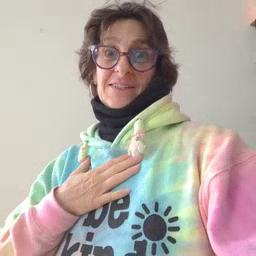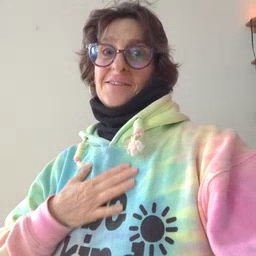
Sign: please